Interaction volume radius: 5 \u00c5
Interaction volume height: 10 \u00c5
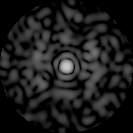
Disorder parameter: 0.8536